Field crop: maize
Growth stage: 2
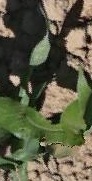
Species: maize